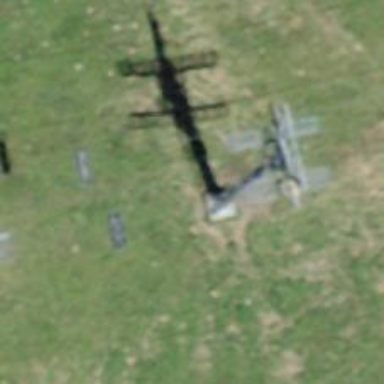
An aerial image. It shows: Pylon used for aerialway.